Question: >
<URL>
I want to change the action bar colors from blue to orange to be as following photo
How can I do that?

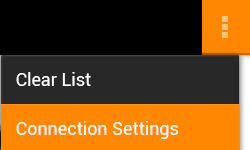
Answer: Save yourself a lot of work and use the Action Bar Style Generator:
<URL>
While you're at it, check out the holo theme generator:
<URL>